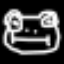
Label: frog